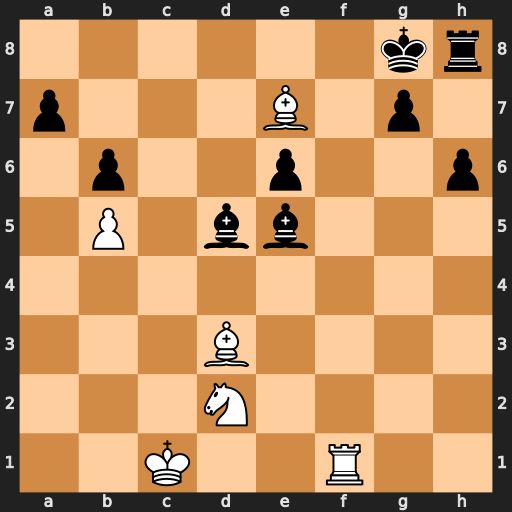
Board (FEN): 6kr/p3B1p1/1p2p2p/1P1bb3/8/3B4/3N4/2K2R2
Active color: w
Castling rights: -
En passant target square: -
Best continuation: Rf8#